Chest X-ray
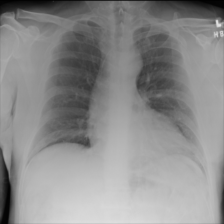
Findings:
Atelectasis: negative
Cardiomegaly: negative
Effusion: negative
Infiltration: negative
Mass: negative
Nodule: negative
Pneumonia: negative
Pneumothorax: negative
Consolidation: negative
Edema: negative
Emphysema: negative
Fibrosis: negative
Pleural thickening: negative
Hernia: negative